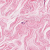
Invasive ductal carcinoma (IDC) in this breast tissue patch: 0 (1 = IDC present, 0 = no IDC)